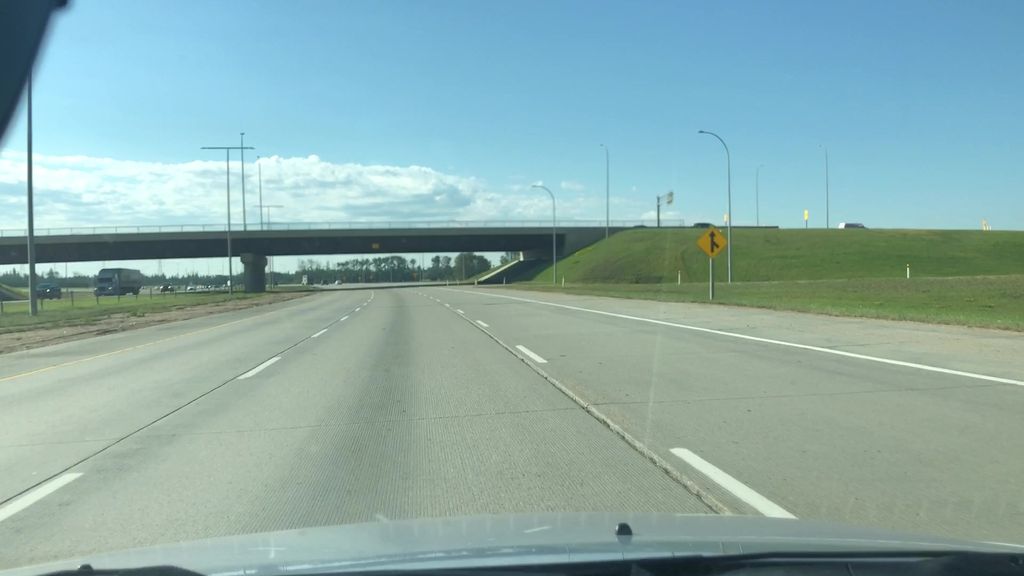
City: edmonton